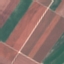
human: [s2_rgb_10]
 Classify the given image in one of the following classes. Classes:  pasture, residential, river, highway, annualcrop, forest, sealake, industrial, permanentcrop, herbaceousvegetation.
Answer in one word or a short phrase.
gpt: AnnualCrop